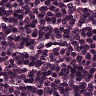
Metastatic tissue present: no